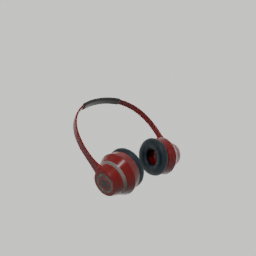
Label: electronics